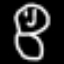
Label: squiggle